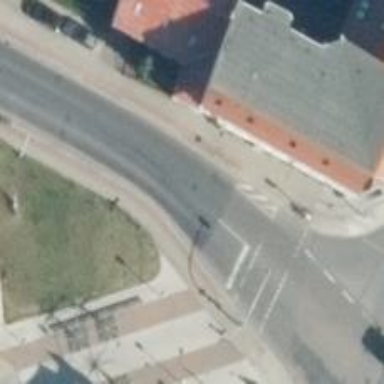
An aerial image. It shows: Road with traffic signals controlling the flow of traffic.